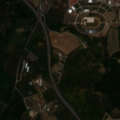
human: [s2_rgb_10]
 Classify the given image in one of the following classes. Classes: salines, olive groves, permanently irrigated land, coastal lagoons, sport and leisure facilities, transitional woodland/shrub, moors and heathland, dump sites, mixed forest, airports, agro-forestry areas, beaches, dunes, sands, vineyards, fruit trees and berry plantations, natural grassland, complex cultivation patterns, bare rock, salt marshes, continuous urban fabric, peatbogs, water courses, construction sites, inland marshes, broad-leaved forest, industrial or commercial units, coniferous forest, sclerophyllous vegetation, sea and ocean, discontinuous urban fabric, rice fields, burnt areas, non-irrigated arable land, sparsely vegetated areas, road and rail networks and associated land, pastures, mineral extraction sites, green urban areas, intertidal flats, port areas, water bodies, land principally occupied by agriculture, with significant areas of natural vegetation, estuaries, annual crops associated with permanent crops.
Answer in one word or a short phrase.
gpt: sport and leisure facilities, permanently irrigated land, complex cultivation patterns, land principally occupied by agriculture, with significant areas of natural vegetation